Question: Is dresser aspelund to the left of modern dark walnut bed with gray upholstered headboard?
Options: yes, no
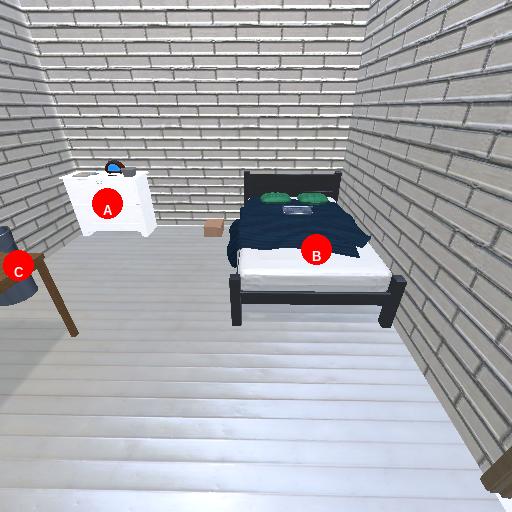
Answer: yes